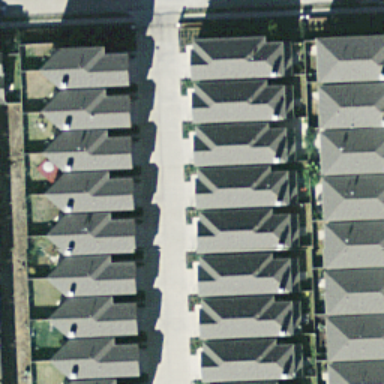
This is a dense residential area .